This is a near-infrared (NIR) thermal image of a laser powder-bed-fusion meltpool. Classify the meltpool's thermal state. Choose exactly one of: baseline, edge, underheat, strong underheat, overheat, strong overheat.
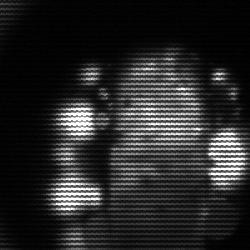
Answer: strong underheat